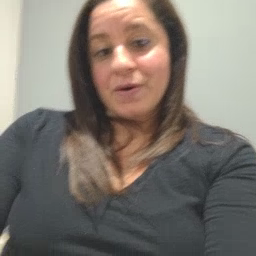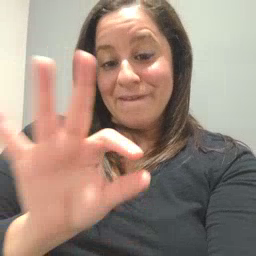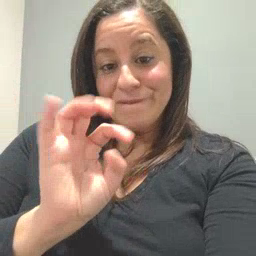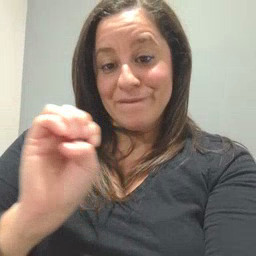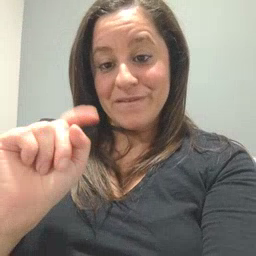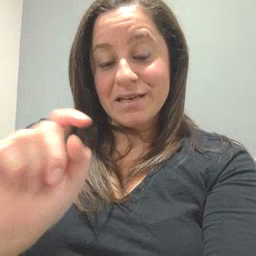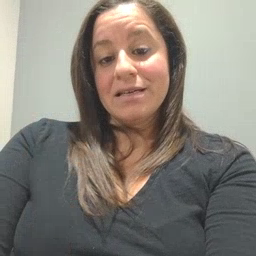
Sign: feet